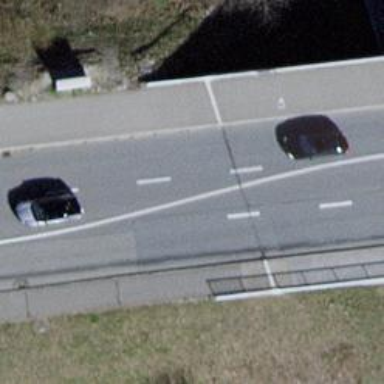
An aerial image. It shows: Secondary road with asphalt surface.